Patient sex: M
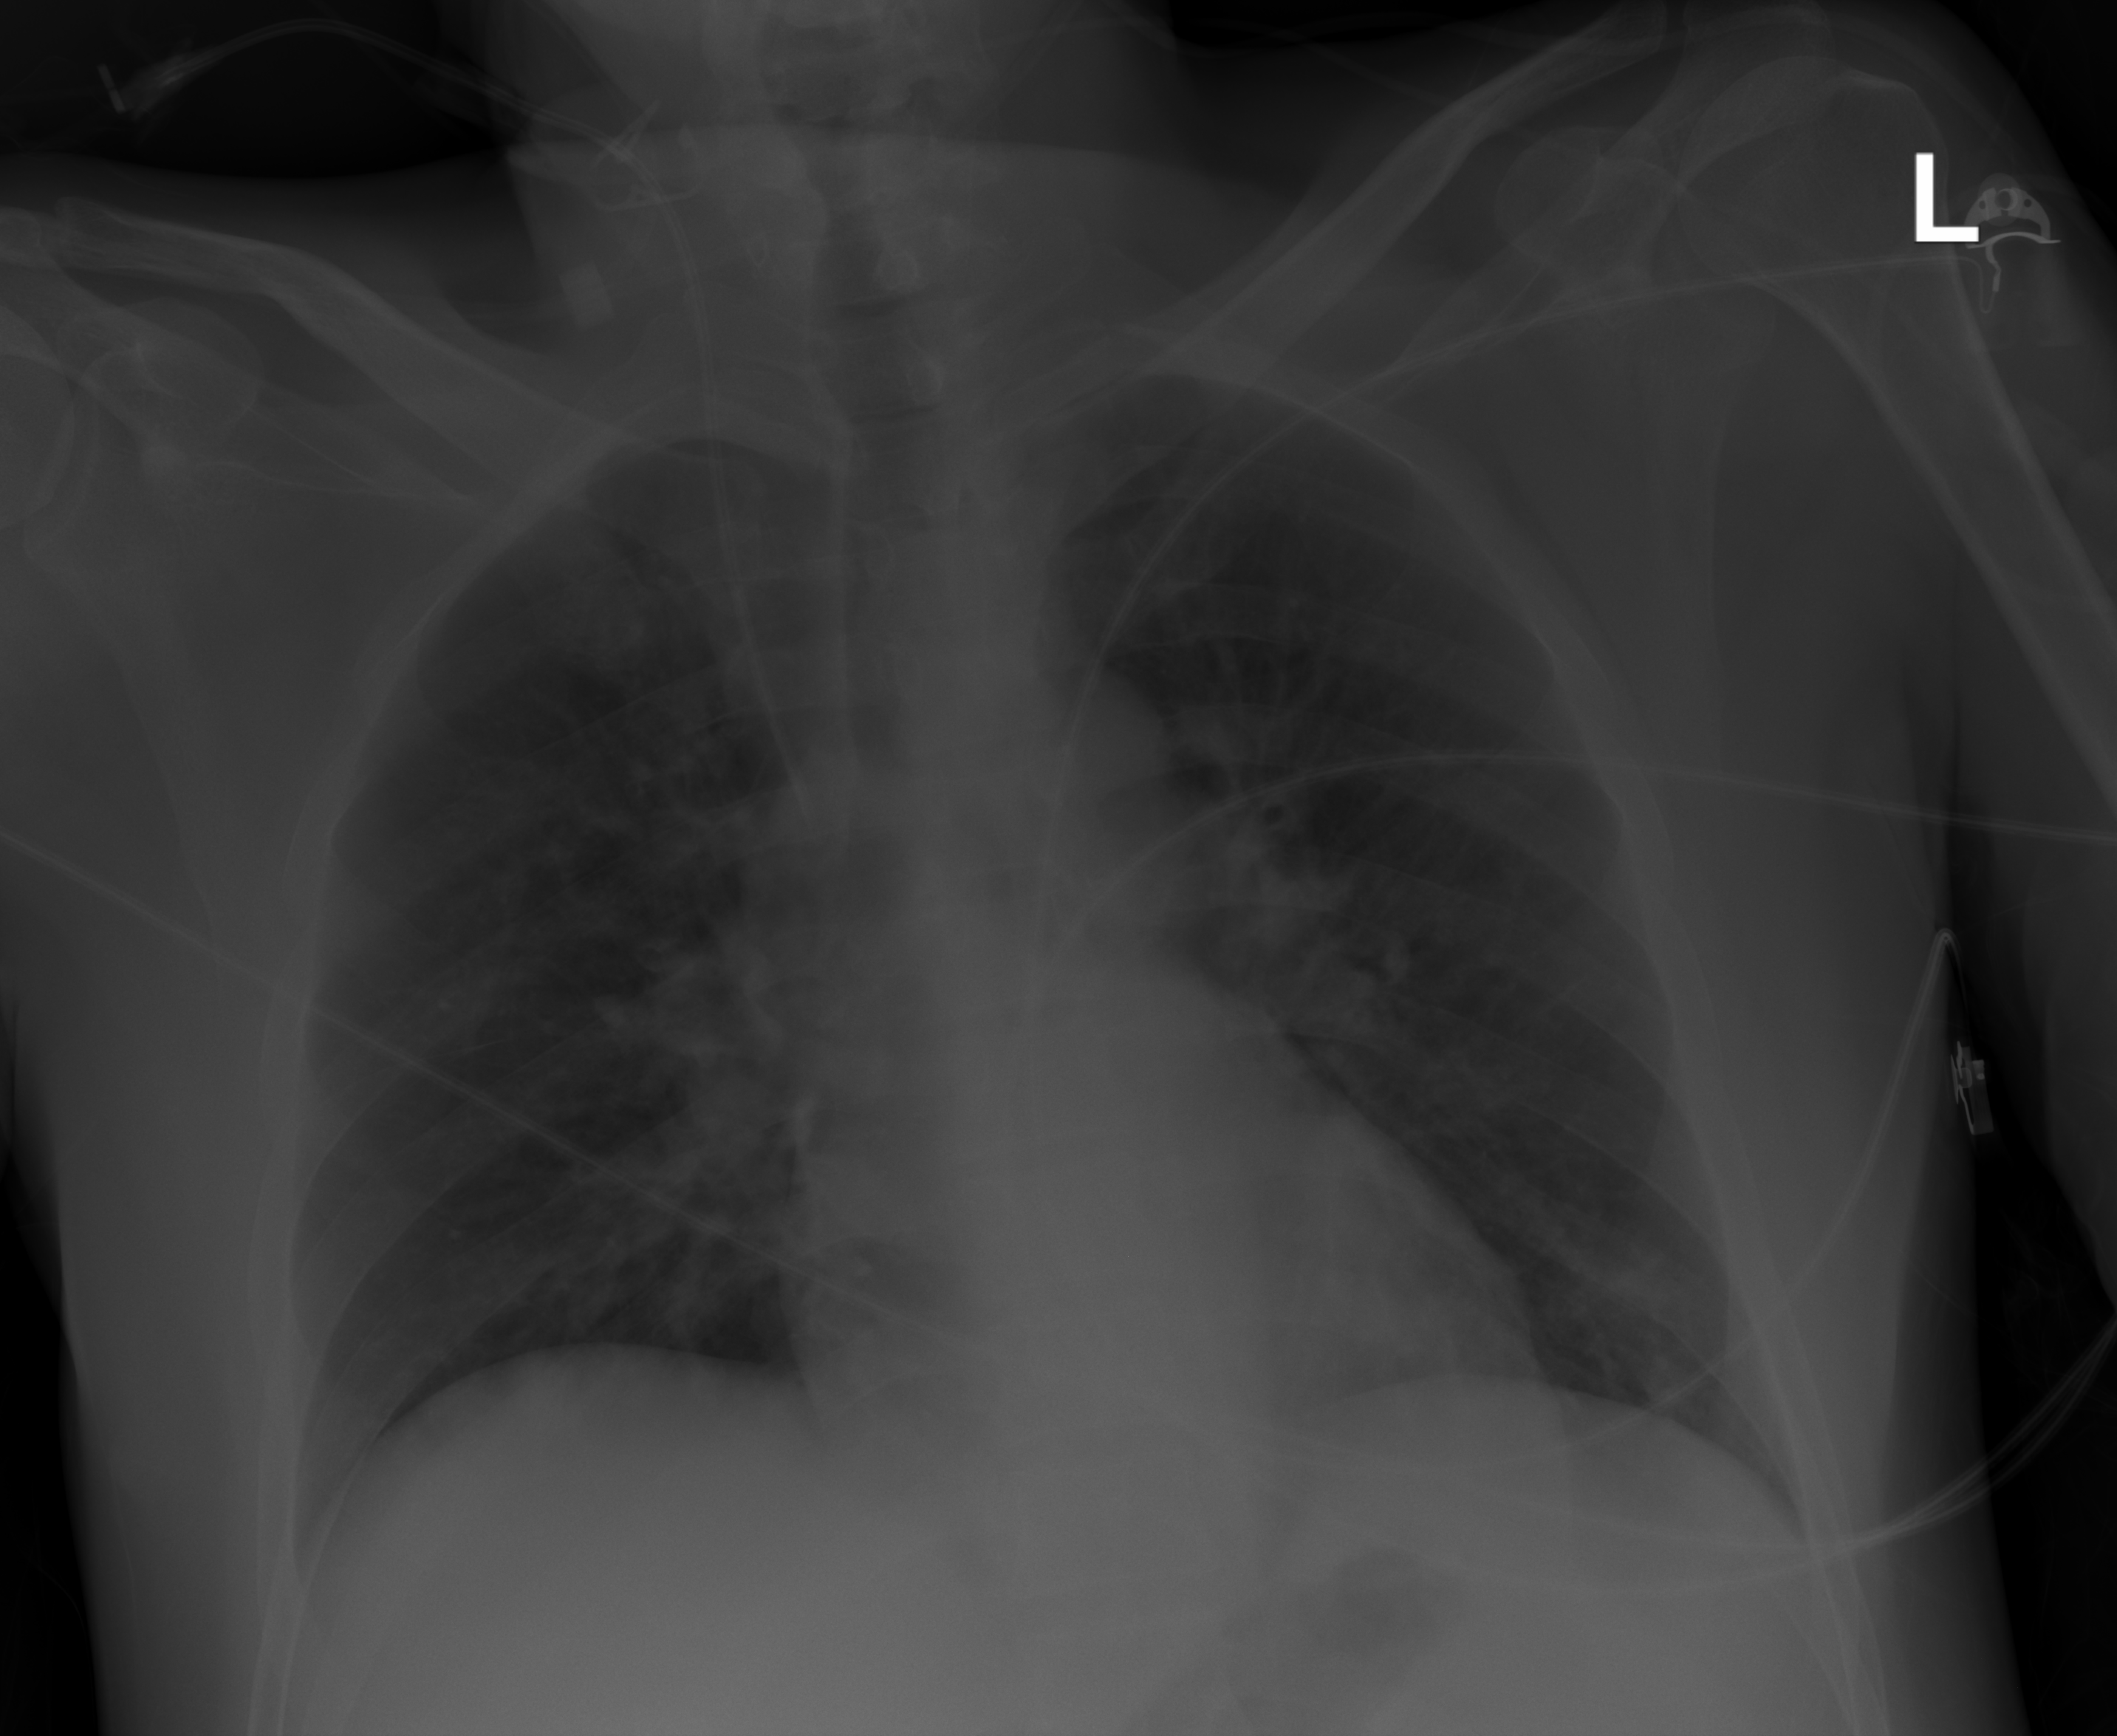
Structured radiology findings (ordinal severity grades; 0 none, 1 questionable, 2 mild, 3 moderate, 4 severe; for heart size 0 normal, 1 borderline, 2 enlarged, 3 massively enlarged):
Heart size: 0
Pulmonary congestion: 0
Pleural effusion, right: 0
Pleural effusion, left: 0
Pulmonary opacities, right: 0
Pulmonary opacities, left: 2
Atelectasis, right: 0
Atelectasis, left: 0